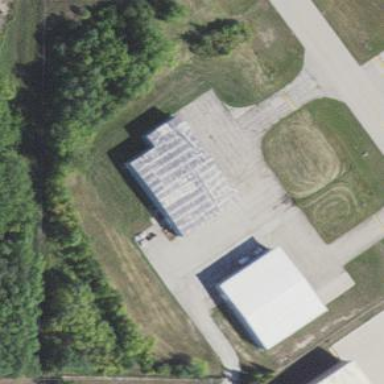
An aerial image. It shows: Hangar at the airport.